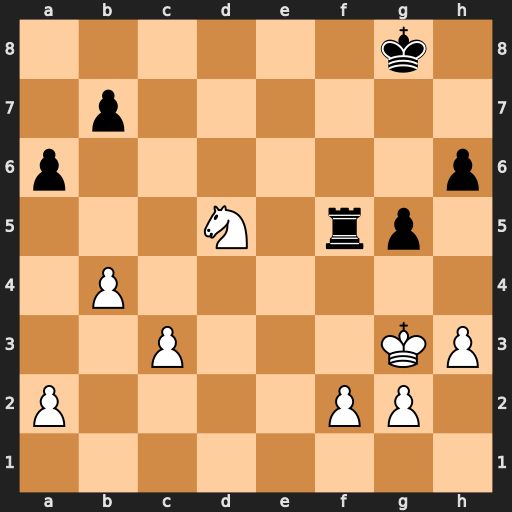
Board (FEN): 6k1/1p6/p6p/3N1rp1/1P6/2P3KP/P4PP1/8
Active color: w
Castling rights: -
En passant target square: -
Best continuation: Ne7+ Kf7 Nxf5